Question: For example, Notepad++ has a toolbar that looks like this:

7-Zip has a toolbar that looks like this:
(stack overflow won't let me post more links because I'm new)
Whereas mine is boring and flat, like this:
(stack overflow won't let me post more links because I'm new)
How do I do make my toolbar 3d? Is there a setting I'm missing? Am I going to have to draw my own? Am I even using the right control? (Do I get this in a rebar?) Examples are really hard to come by on the web for some reason.
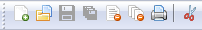
Answer: Explorer, 7Zip and Notepad++ get that look by using a <URL> as the parent of a transparent style toolbar.